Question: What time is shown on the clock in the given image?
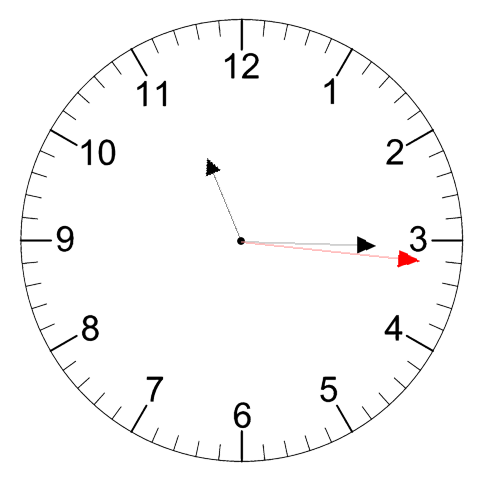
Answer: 11:15:16